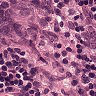
Metastatic tissue present: yes